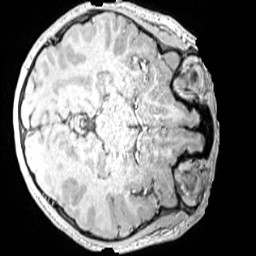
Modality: MP2RAGE
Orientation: axial
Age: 13
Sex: male
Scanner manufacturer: siemens
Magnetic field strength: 3 T
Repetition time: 4 s
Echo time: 0.00299 s